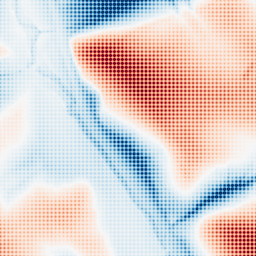
Category: classical
Decomposition family: gaussian_anisotropic
Decomposition parameters: sigma_x: 20
sigma_y: 50
Upsampling method: sinc_blackman
Upsampling parameters: scale: 8
kernel_size: 8
Upsampling scale: 8